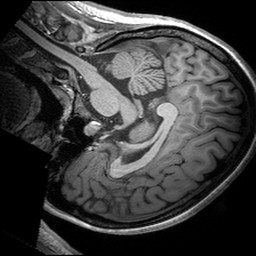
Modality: T1w
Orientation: sagittal
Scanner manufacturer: siemens
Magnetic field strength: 3 T
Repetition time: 2.53 s
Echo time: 0.00299 s